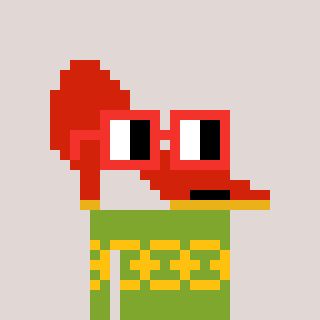
a pixel art character with square red glasses, a highheel-shaped head and a slimegreen-colored body on a warm background